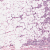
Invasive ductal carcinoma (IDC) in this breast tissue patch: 1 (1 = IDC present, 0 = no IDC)